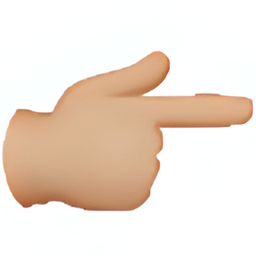
Name: white right pointing backhand index
Emoji: 👉🏼
Group: People & Body
Sub-group: hand-single-finger